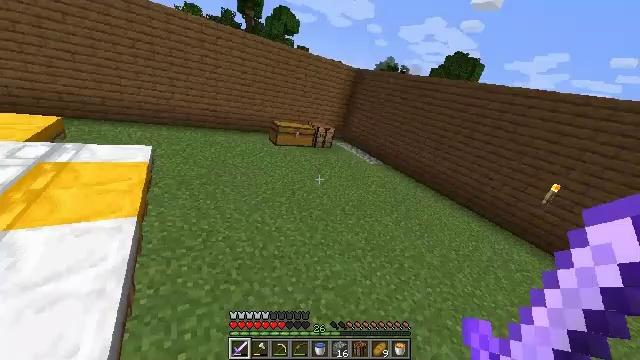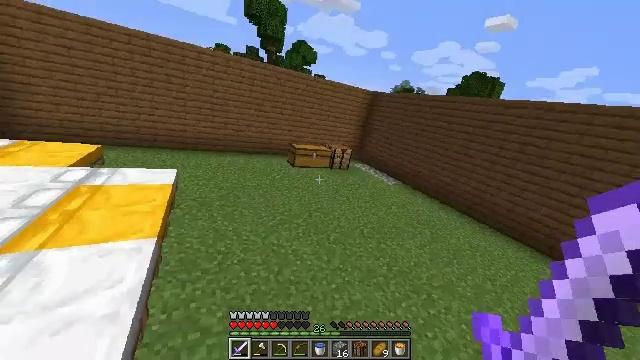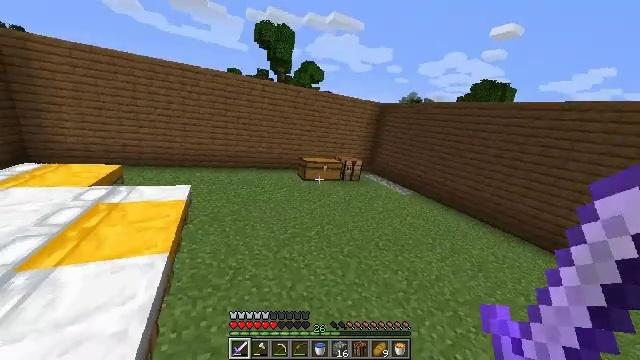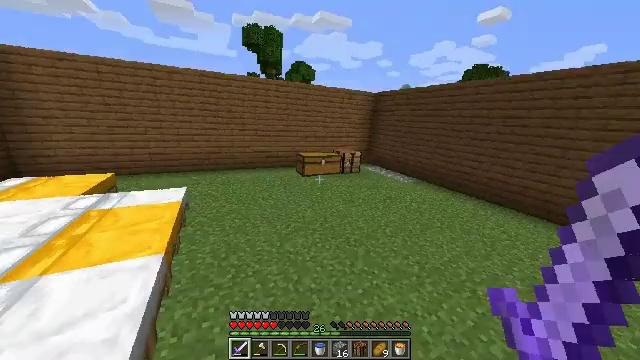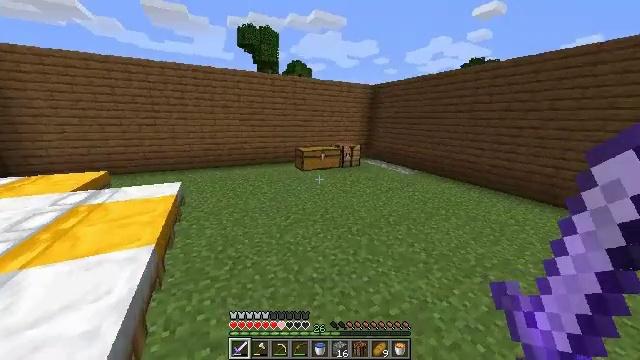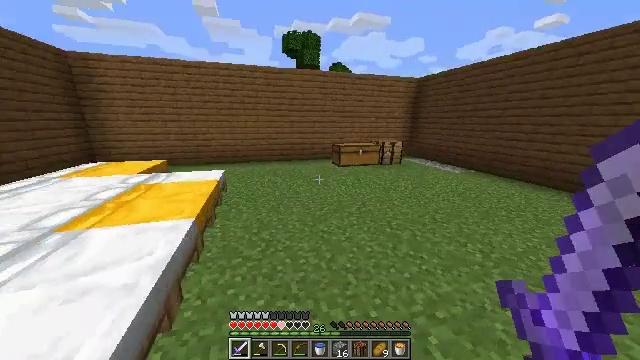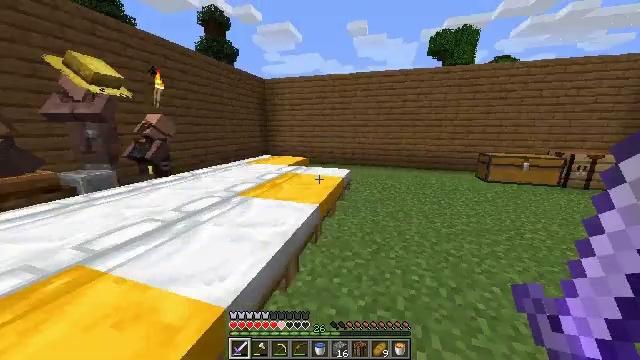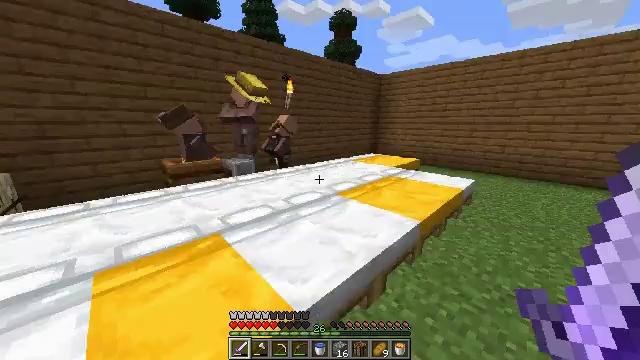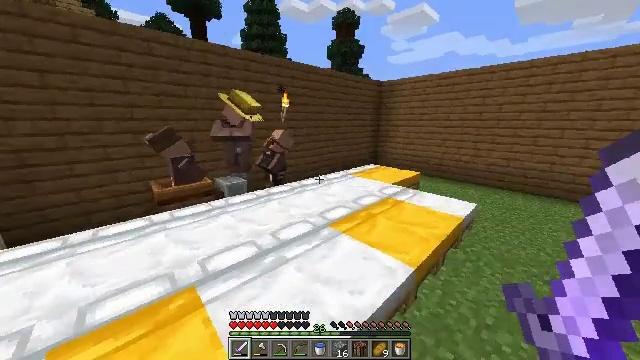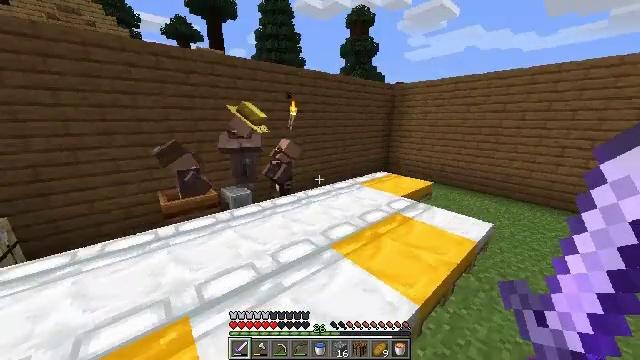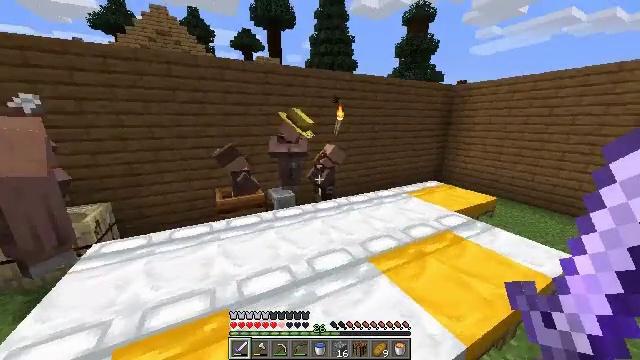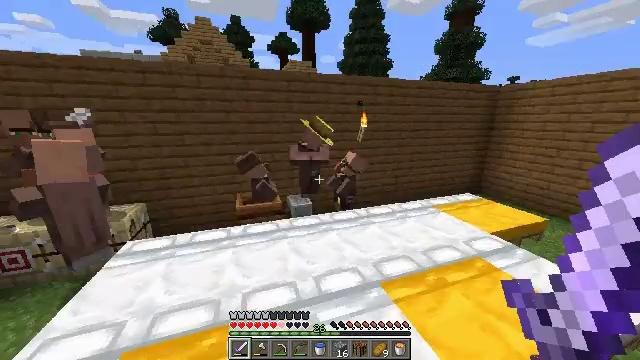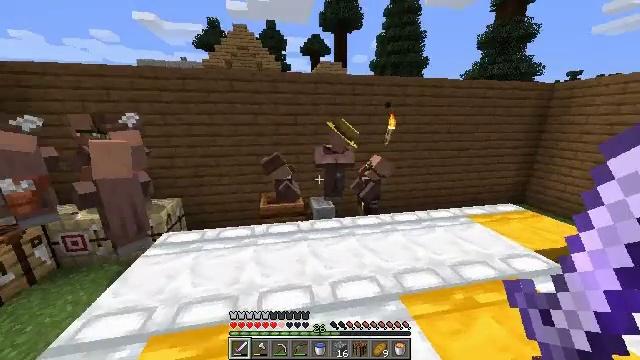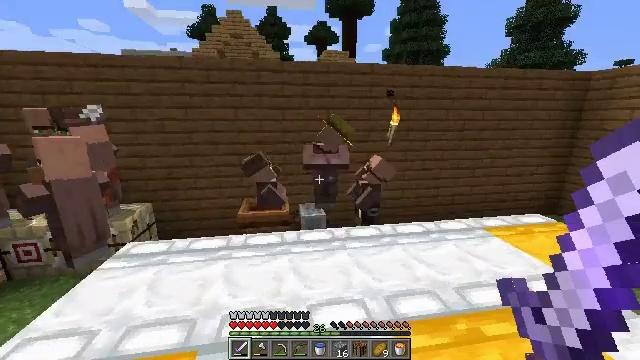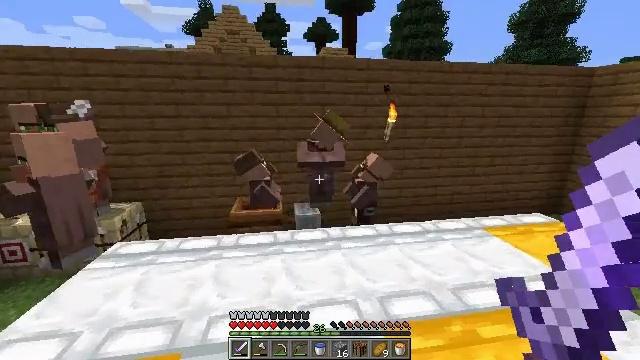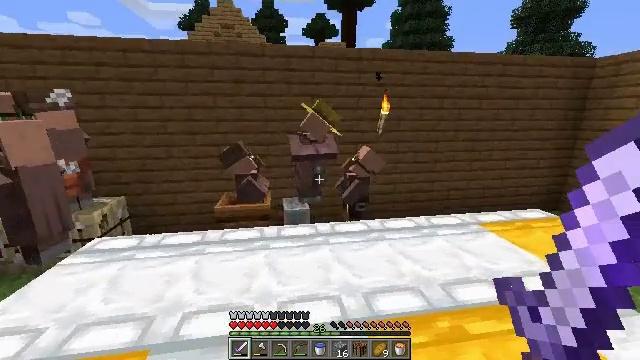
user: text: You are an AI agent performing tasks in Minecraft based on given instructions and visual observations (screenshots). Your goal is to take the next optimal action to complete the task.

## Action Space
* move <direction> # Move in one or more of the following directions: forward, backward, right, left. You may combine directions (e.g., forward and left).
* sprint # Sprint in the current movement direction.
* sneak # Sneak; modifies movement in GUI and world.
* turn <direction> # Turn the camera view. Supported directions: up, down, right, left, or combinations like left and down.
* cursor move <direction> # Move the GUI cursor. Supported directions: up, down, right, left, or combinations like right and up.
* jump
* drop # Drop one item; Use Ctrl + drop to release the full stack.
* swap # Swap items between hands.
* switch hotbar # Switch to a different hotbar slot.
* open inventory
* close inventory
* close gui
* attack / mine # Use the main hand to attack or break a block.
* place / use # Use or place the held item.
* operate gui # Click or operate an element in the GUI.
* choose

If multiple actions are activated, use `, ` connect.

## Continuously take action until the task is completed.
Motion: motion action
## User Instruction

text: Produce a smithing table through crafting.
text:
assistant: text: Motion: move forward, sprint, turn left and up, jump
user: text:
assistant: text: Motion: move forward, sprint, turn left and up, jump
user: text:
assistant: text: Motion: move forward, sprint, jump
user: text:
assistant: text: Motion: move forward, sprint, jump
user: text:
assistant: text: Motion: move forward, sprint, turn left, jump
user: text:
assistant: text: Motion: move forward, sprint, turn left and up, jump
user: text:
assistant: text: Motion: move forward and move right, sprint, turn left and down, jump
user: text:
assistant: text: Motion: move forward and move right, sprint, jump
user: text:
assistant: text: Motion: move forward and move right, sprint, turn left, jump
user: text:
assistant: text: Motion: move forward and move right, sprint, turn left, jump
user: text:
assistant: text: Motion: move right, turn left, jump
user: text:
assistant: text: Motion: move right, turn left
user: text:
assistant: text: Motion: move right, turn left and up
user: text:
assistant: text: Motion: move right
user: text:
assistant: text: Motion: move right
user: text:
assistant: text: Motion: turn left
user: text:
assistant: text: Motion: turn left and down
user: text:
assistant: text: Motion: turn left
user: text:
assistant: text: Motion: move forward, turn left
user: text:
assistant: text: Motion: move forward, turn left
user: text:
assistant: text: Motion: move forward
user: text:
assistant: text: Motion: no_op
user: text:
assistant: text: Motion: turn left
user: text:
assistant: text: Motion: turn left
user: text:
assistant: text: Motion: move forward, turn left
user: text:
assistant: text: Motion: move forward, turn left
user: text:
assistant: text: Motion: move forward
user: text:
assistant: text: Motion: move forward
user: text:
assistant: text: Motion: no_op
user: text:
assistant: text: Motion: no_op